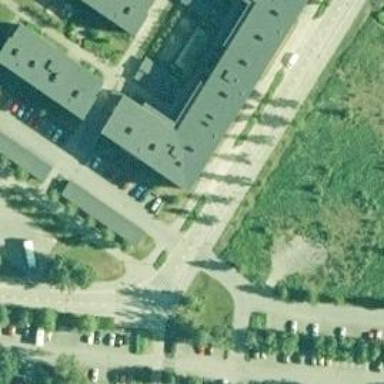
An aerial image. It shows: Footway.